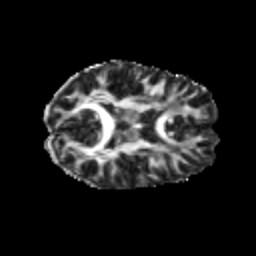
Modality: FA
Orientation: axial
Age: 27
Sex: female
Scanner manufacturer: siemens
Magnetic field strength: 3 T
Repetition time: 3.5 s
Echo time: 0.104 s